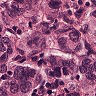
Metastatic tissue present: yes